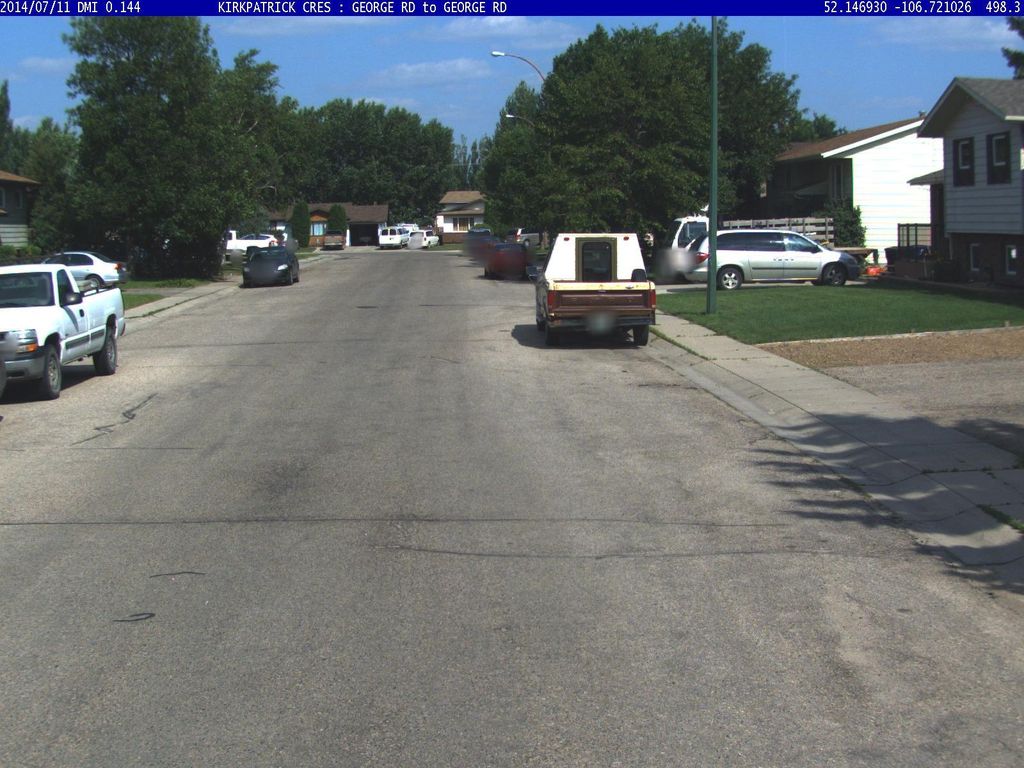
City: saskatoon